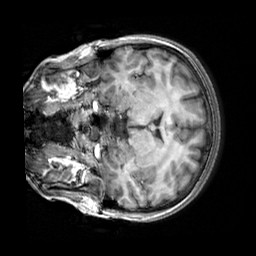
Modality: T1w
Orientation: coronal
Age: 18
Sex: female
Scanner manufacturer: siemens
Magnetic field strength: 3 T
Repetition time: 2.3 s
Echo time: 0.00303 s